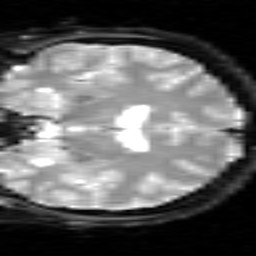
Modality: inplaneT2
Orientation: coronal
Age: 22
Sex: female